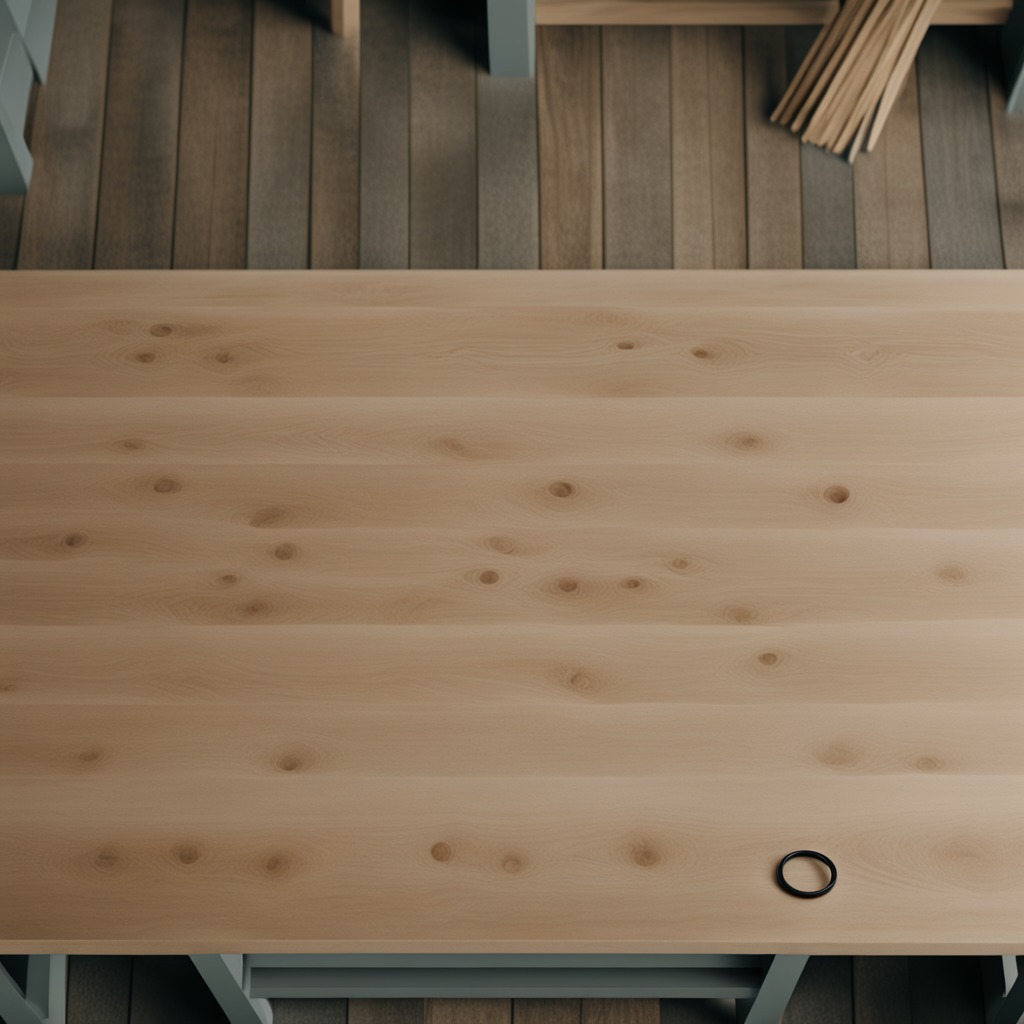
A rubber O-ring is lying on the workbench inside a coastal fishing gear workshop.